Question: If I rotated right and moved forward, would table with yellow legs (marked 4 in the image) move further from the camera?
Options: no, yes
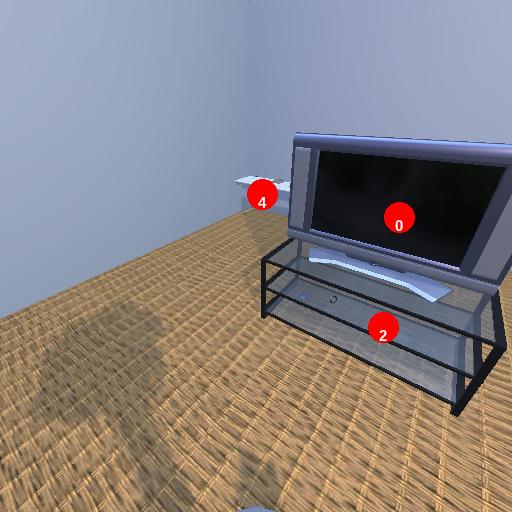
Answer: no